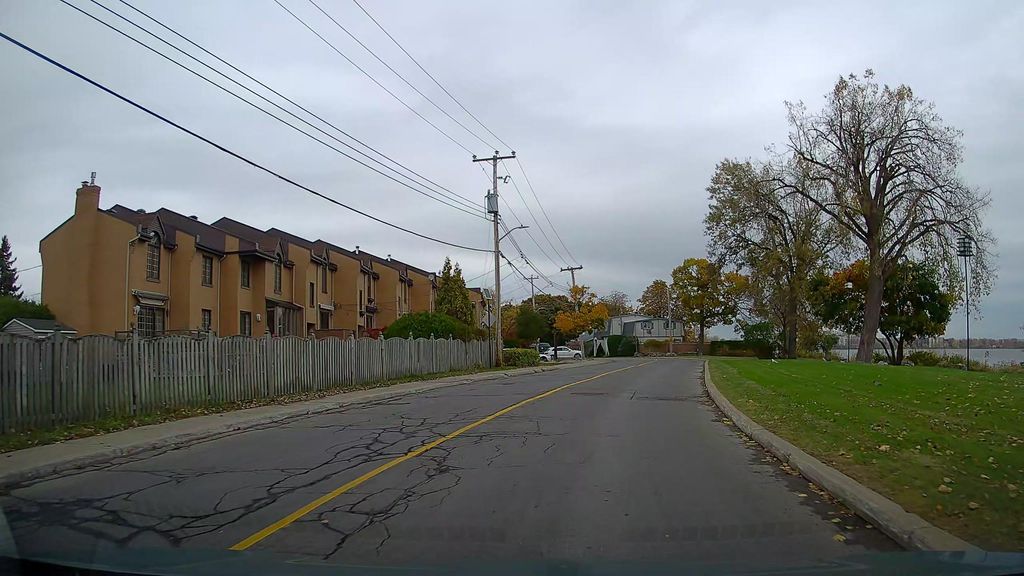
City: montreal